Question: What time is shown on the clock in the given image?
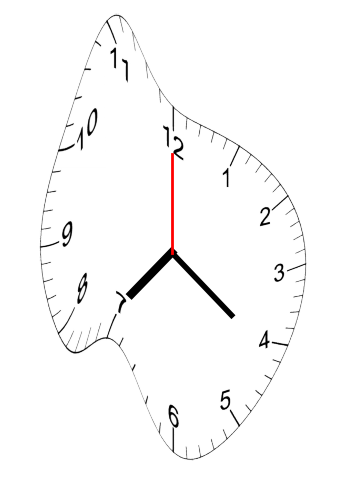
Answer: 07:21:00